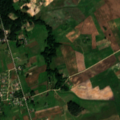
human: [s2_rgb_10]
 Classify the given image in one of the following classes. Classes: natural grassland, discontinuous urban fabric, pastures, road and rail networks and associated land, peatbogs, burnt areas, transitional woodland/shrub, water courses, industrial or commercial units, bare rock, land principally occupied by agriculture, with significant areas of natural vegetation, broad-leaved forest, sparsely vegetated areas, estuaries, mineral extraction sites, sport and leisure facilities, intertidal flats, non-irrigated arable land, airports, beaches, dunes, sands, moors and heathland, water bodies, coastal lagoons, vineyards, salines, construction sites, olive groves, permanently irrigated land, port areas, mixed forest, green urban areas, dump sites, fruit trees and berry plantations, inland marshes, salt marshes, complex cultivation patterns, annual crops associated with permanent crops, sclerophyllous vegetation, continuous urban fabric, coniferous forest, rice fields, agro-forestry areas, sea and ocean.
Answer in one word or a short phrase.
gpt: discontinuous urban fabric, pastures, complex cultivation patterns, mixed forest